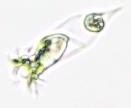
Label: Tintinnid